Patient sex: M
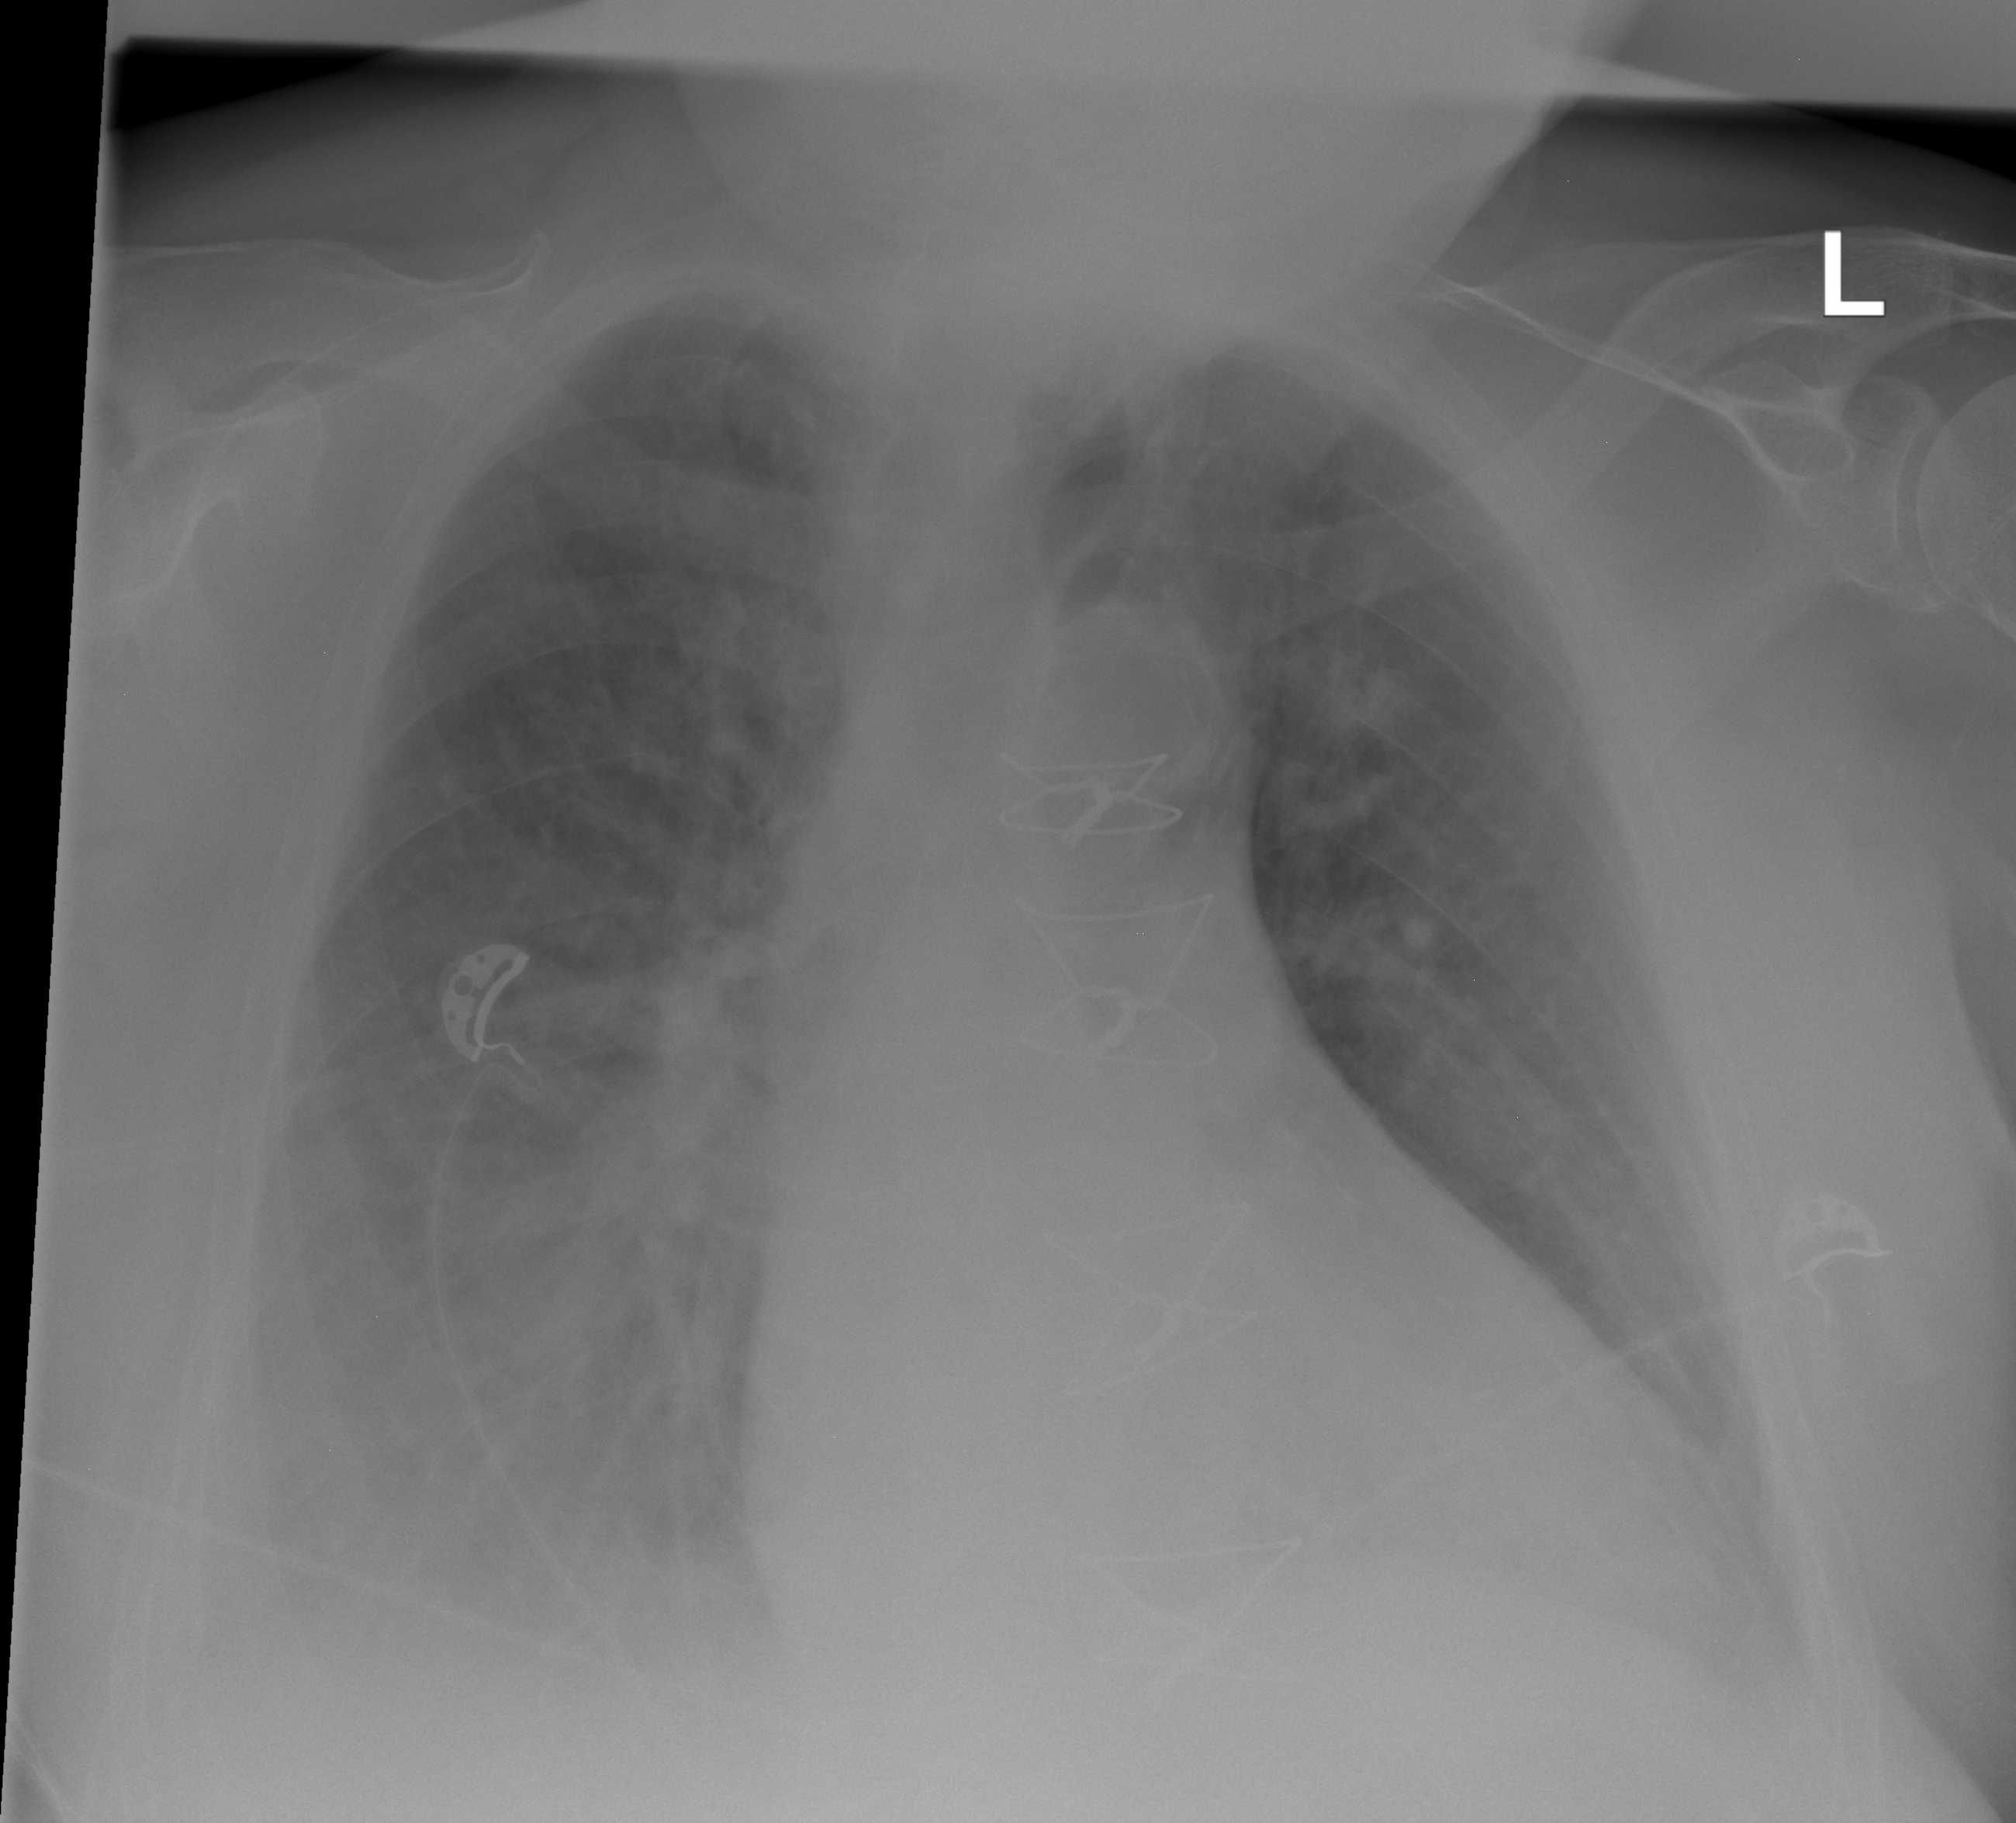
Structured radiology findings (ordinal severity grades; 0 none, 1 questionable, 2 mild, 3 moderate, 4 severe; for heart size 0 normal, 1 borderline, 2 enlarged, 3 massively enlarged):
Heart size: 2
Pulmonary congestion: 1
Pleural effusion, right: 2
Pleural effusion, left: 2
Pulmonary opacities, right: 2
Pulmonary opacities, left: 0
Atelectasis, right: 2
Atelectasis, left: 2